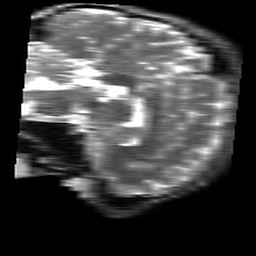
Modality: T2w
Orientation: sagittal
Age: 27
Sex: male
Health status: healthy
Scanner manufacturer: siemens
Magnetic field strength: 3 T
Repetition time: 4.01 s
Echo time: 0.116 s